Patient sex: F
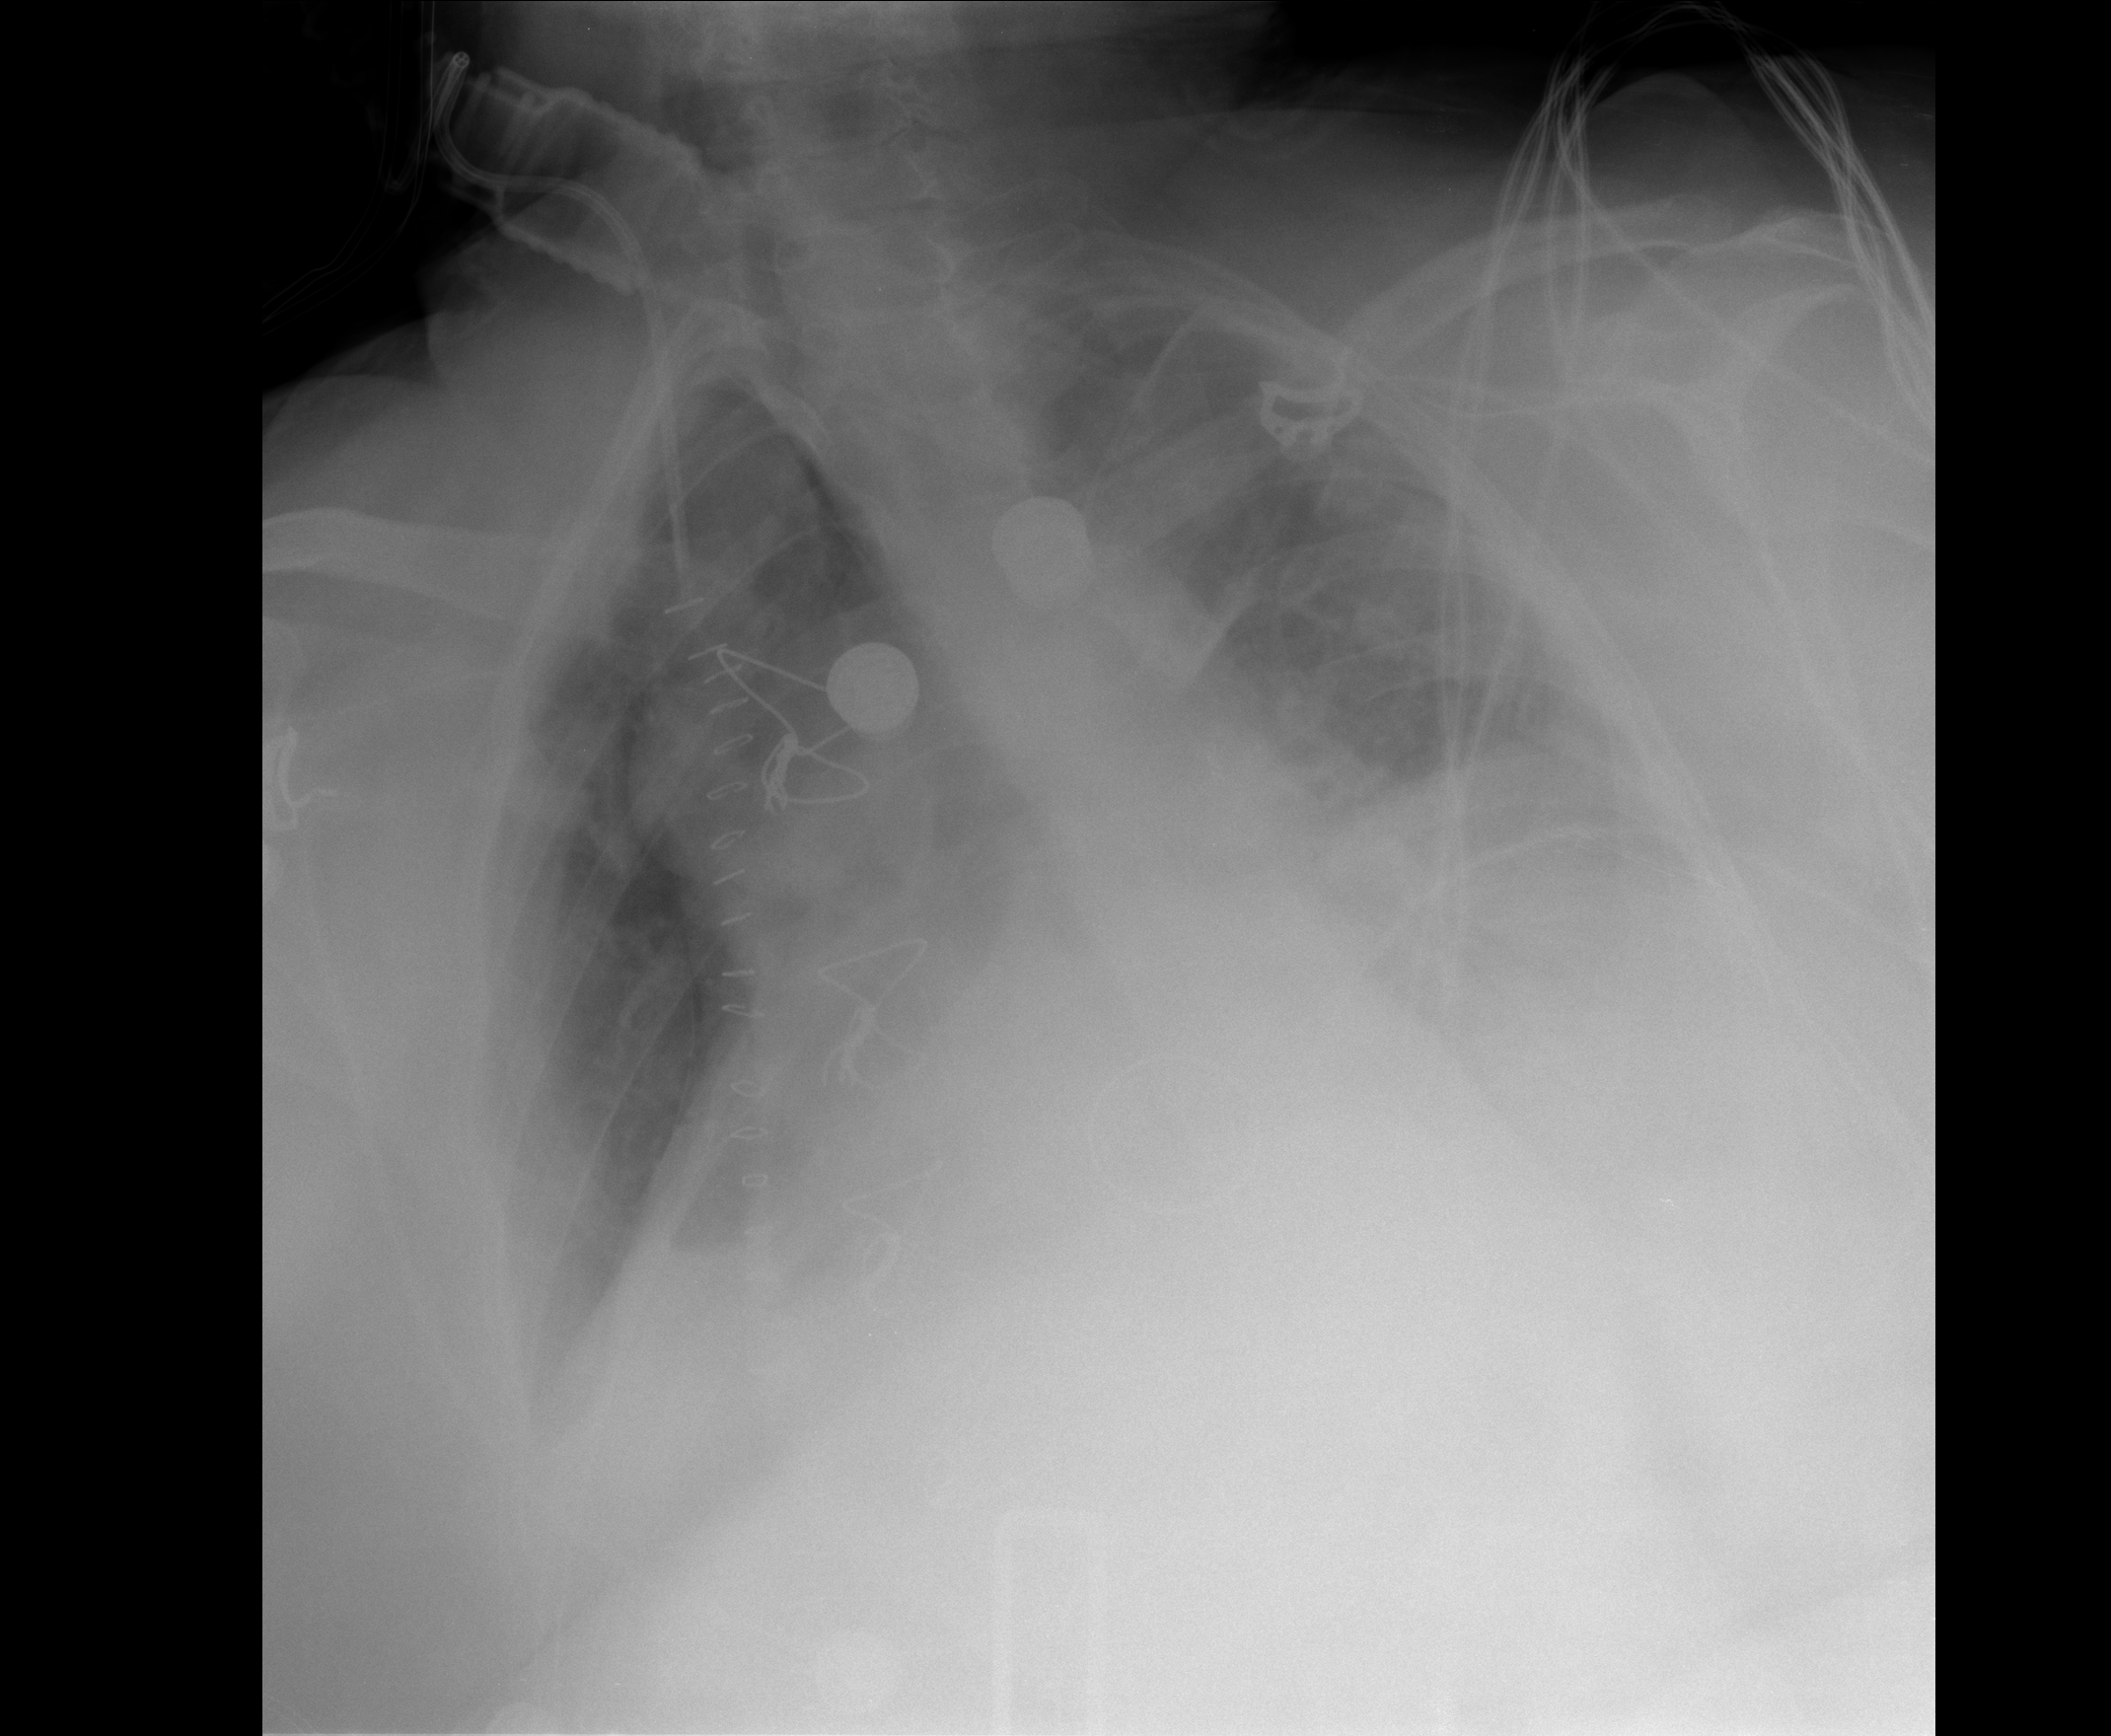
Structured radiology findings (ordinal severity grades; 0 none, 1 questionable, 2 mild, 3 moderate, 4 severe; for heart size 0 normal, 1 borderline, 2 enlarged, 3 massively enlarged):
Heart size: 3
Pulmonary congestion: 2
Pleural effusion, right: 1
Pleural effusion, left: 2
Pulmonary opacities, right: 0
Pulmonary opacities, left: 0
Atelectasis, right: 1
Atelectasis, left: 2